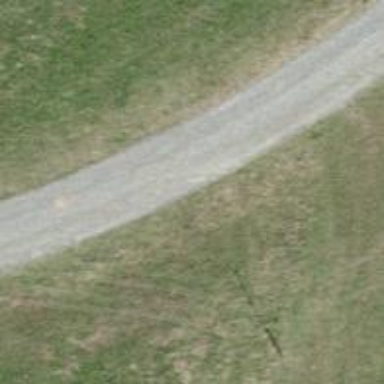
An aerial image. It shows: Gravel track with grade 2 quality.